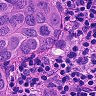
Metastatic tissue present: yes